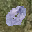
Label: 0